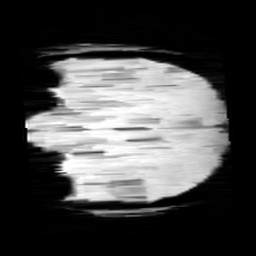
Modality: minIP
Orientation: coronal
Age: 13
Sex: male
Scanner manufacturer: siemens
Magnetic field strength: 3 T
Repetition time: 0.027 s
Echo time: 0.02 s